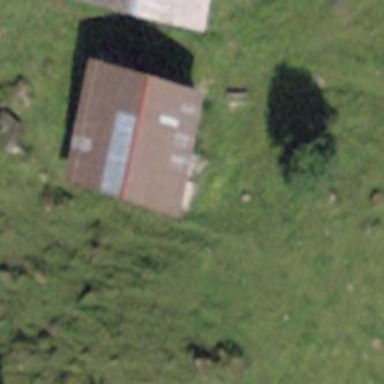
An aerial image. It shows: Barn.